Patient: sex F, age 73
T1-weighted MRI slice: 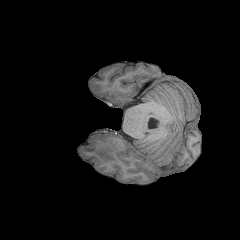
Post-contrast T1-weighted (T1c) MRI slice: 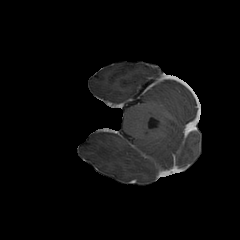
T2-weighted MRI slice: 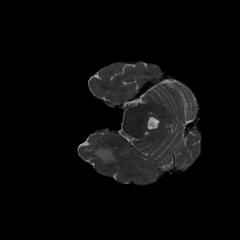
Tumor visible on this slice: yes
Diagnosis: Glioblastoma, IDH-wildtype
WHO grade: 4